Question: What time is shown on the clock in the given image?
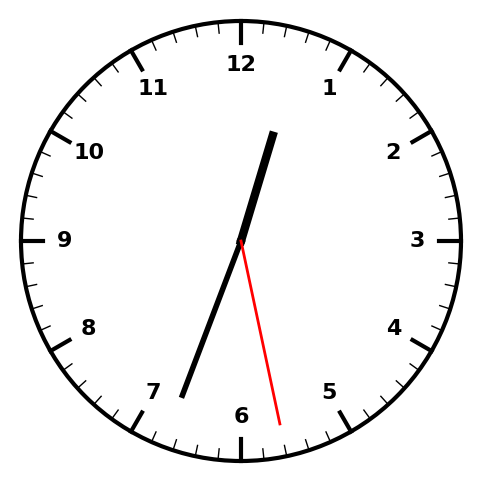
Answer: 12:33:28